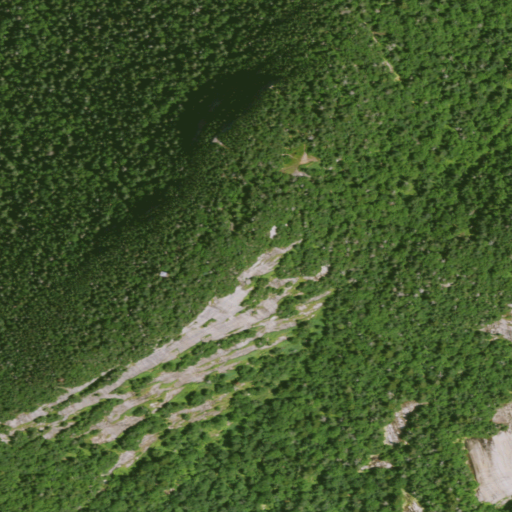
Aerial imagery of mountain in New York named Snowy Mountain containing evergreen forest, deciduous forest, grassland, mixed forest, and pasture